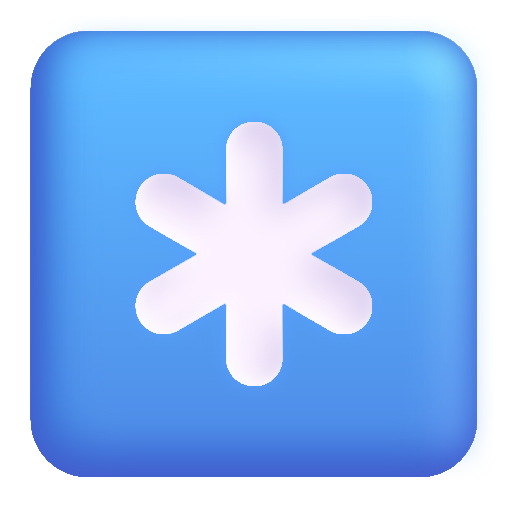
keycap asterisk color